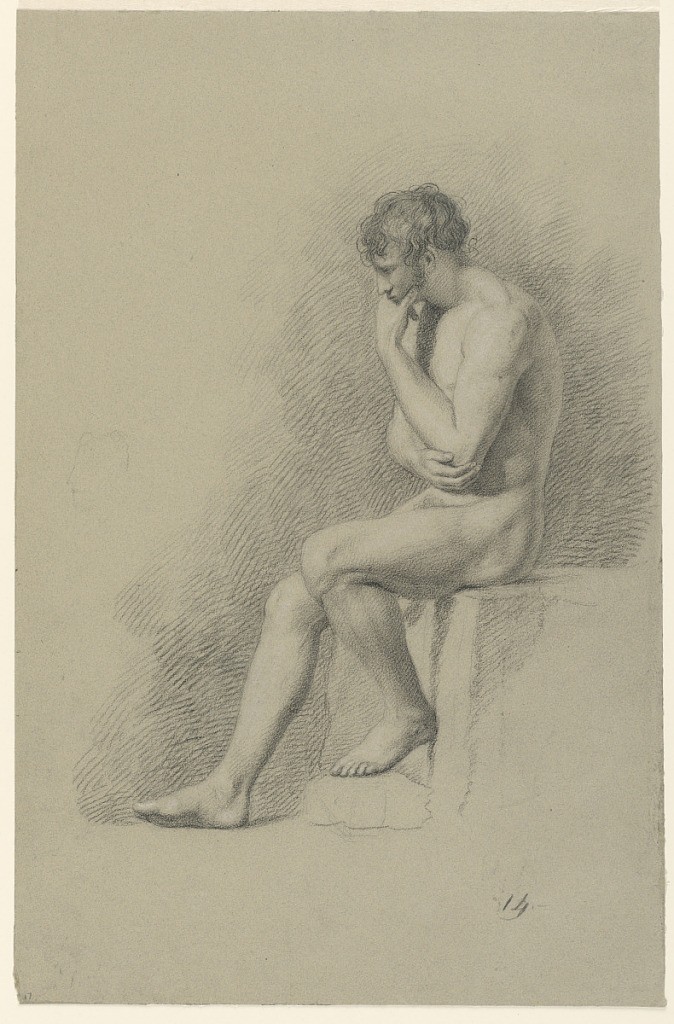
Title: Academic Study of a Male Nude
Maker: Giuseppe Longhi, Italian, 1766–1831
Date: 1790–1830
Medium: Black and white chalk on brown paper
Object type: Drawing
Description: A male nude is seen seated on a block in left profile, resting his chin on his left hand, with his left elbow in his right palm. A light sketch of a face in left profile appears on the left.